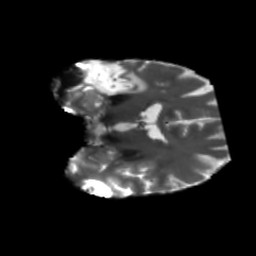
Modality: T2w
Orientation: coronal
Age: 47
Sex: male
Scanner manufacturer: siemens
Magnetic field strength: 3 T
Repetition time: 5.47 s
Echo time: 0.0854 s